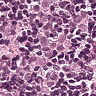
Metastatic tissue present: yes